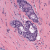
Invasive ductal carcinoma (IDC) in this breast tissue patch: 1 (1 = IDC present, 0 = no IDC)